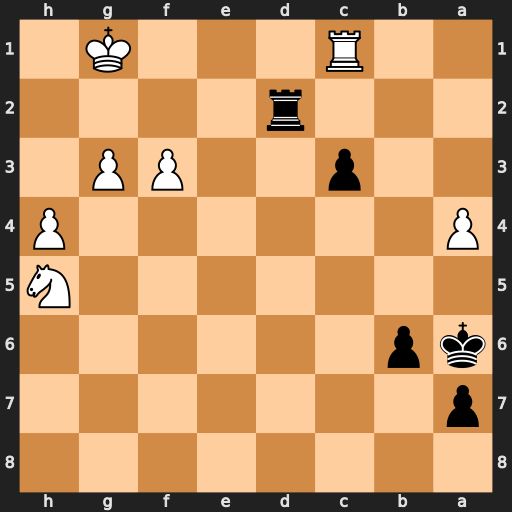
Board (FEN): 8/p7/kp6/7N/P6P/2p2PP1/3r4/2R3K1
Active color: b
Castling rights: -
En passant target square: -
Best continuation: c2 Rxc2 Rxc2